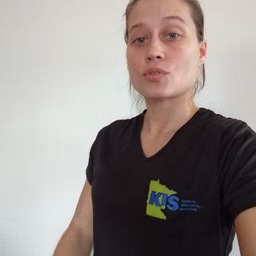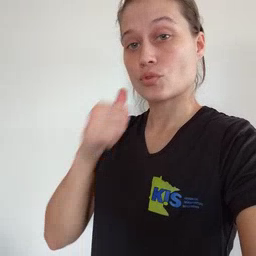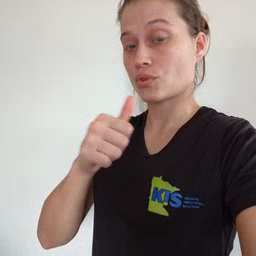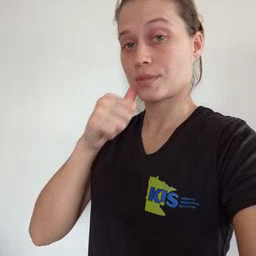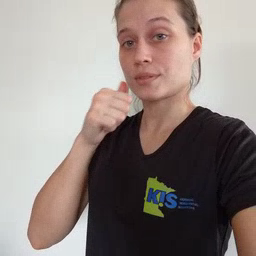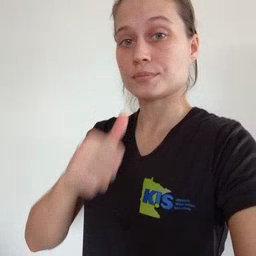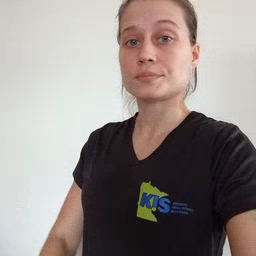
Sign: girl